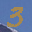
Label: 3